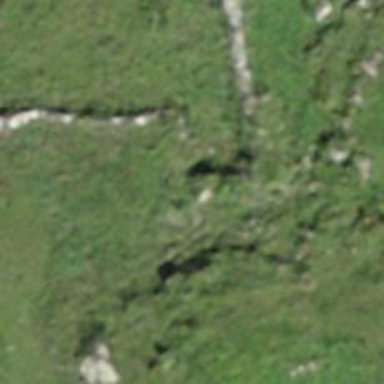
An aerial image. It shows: Wall made of dry stone.